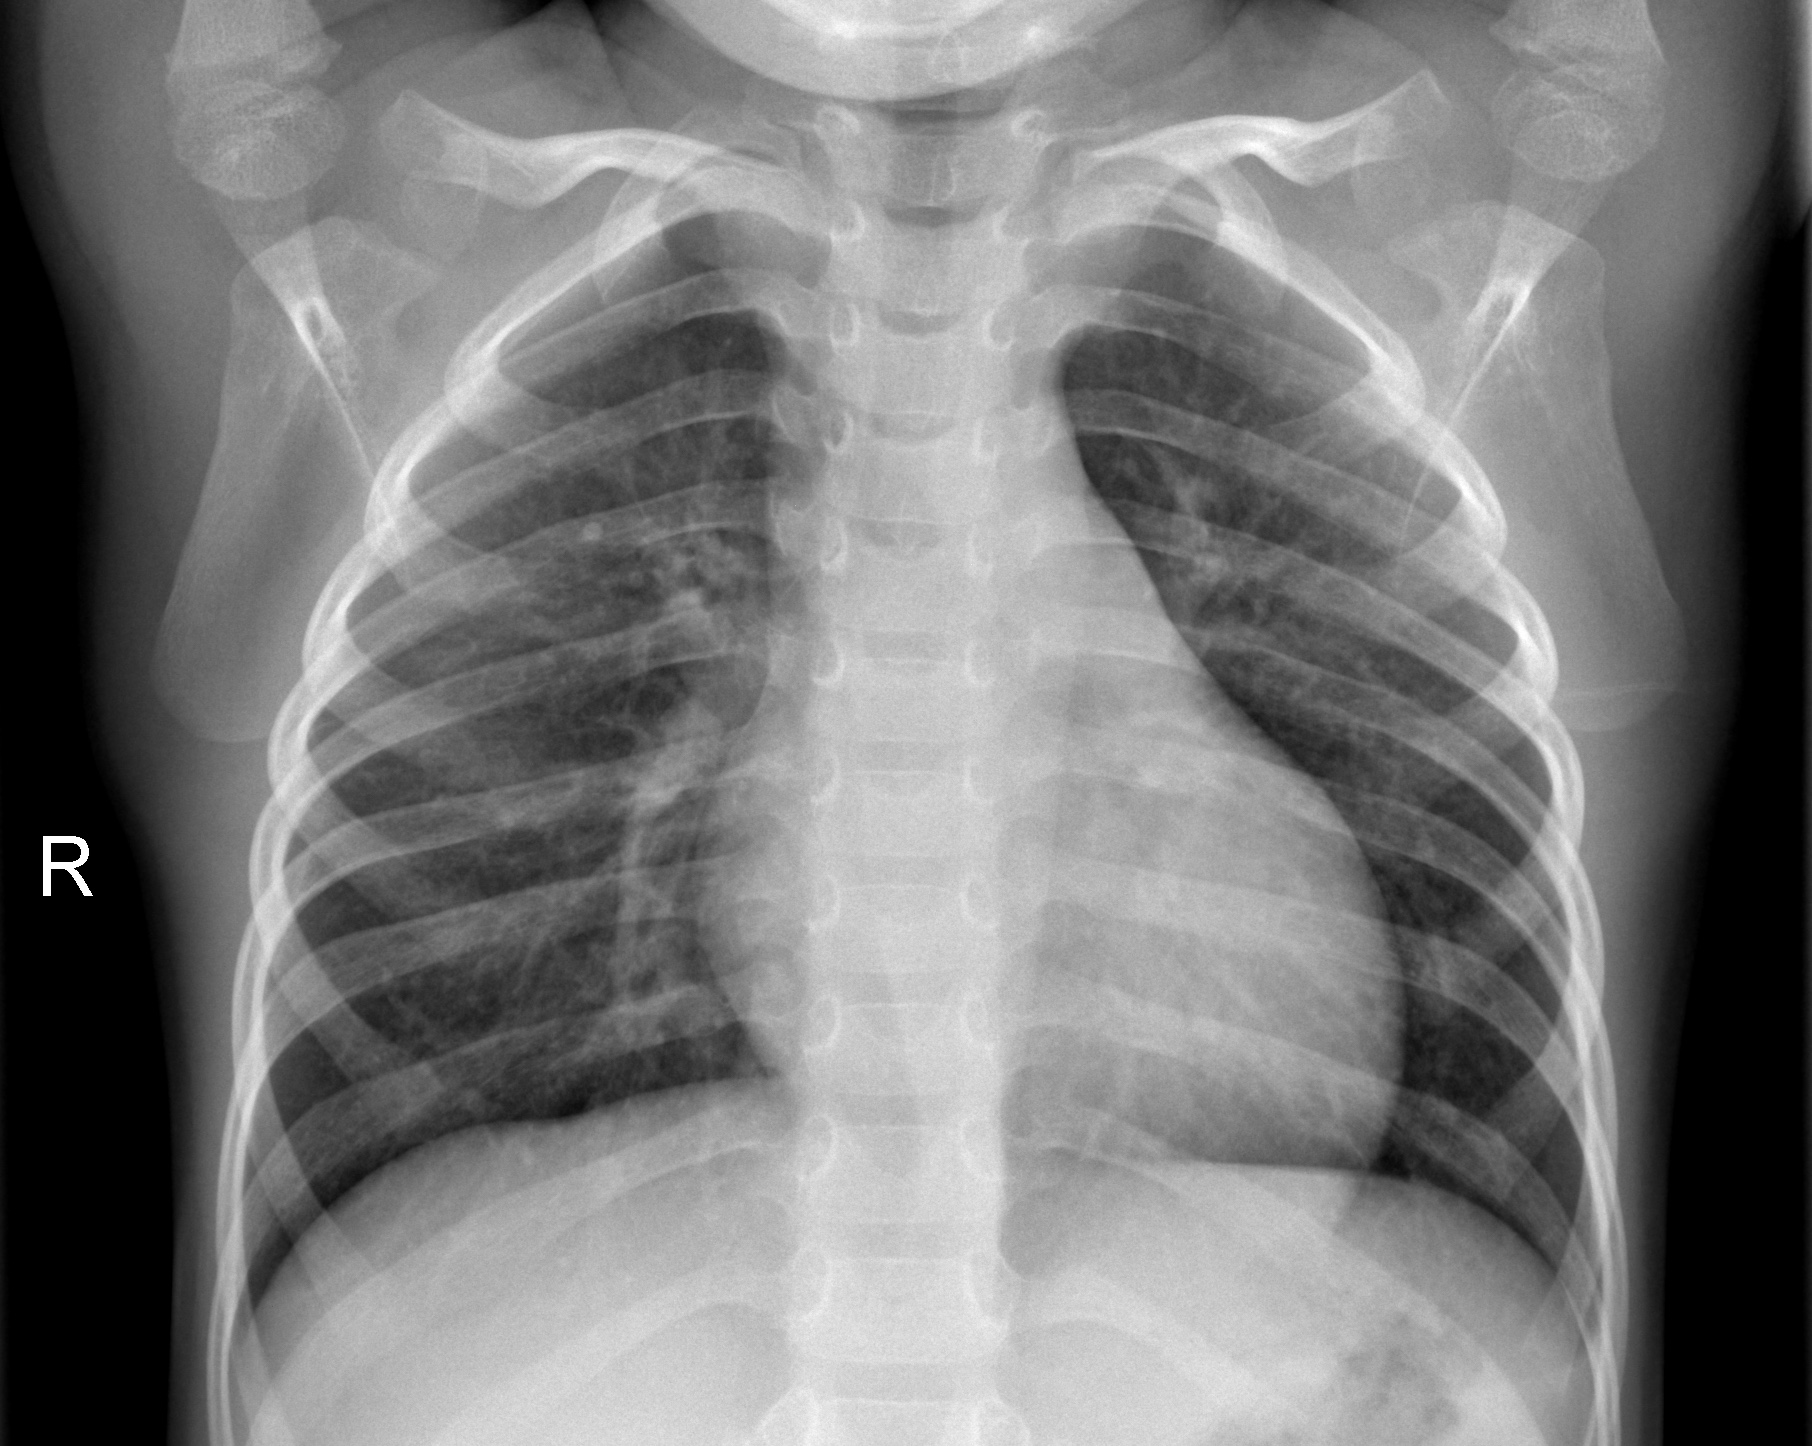
Diagnosis: NORMAL